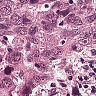
Metastatic tissue present: yes